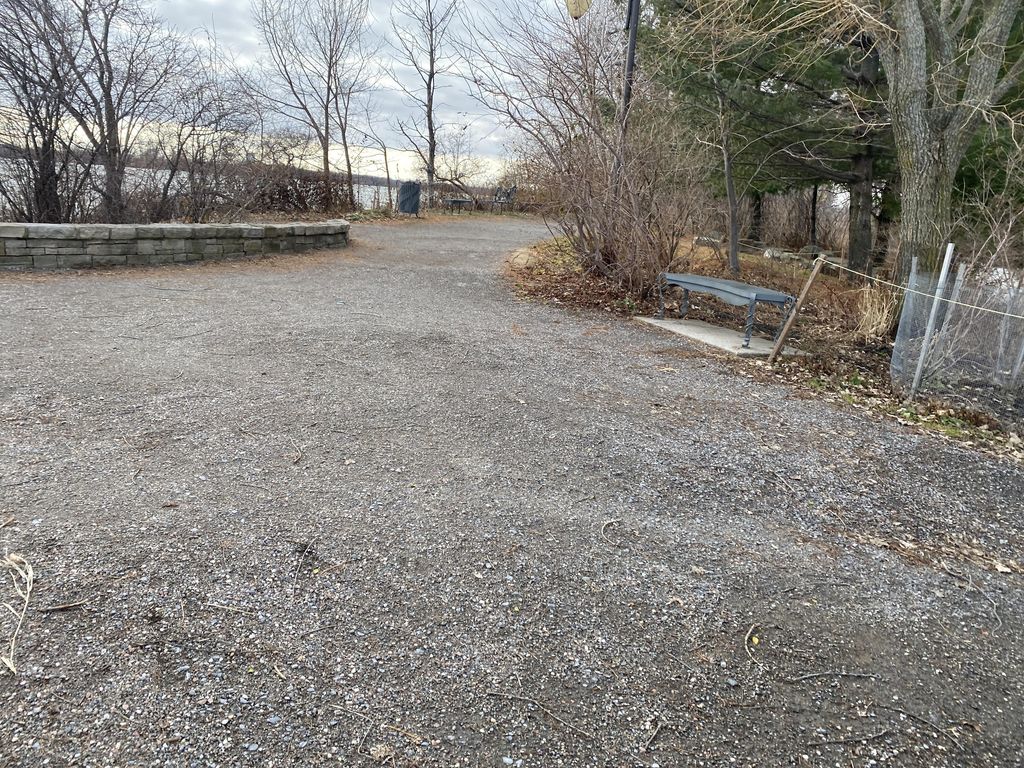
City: montreal